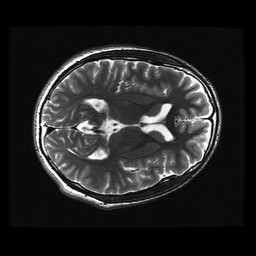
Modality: T2w
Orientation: axial
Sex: male
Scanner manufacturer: ge
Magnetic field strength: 3 T
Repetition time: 5 s
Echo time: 0.1017 s